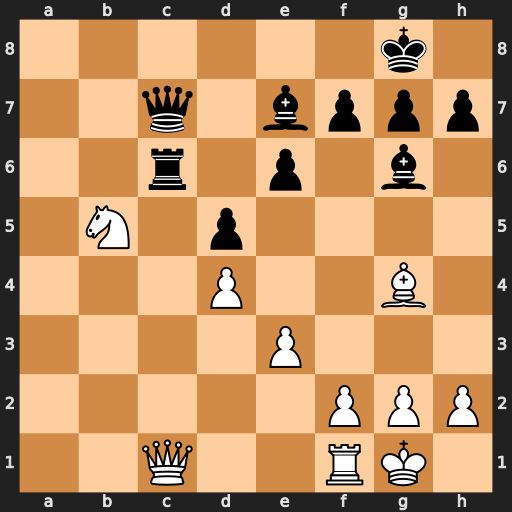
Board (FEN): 6k1/2q1bppp/2r1p1b1/1N1p4/3P2B1/4P3/5PPP/2Q2RK1
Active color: w
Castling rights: -
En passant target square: -
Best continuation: Nxc7 Rxc1 Rxc1